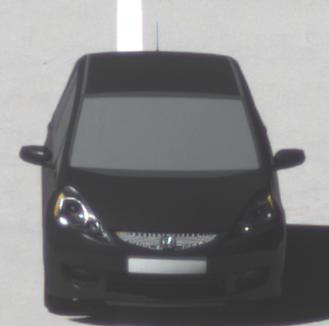
Make: Honda
Model: Jazz 1.2
Detailed model: Jazz (III) (11/08 - 04/11)
Model produced from: 2008/11
Model produced until: 2010/10
Doors: 5
Color: black
Road condition: dry road
Daytime: midday
Contrast: high contrast